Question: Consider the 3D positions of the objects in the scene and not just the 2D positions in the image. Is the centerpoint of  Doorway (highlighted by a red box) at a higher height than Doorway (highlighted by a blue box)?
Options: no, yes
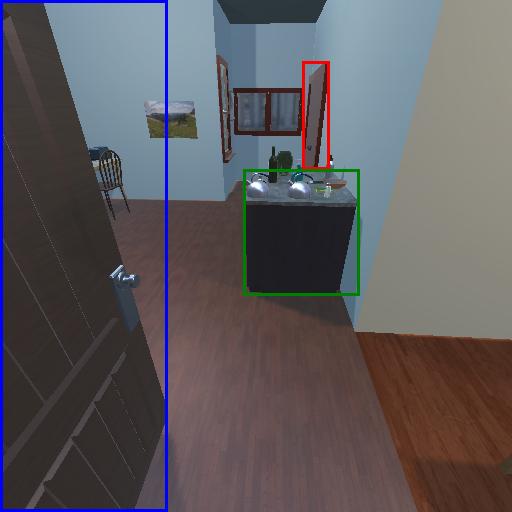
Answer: no